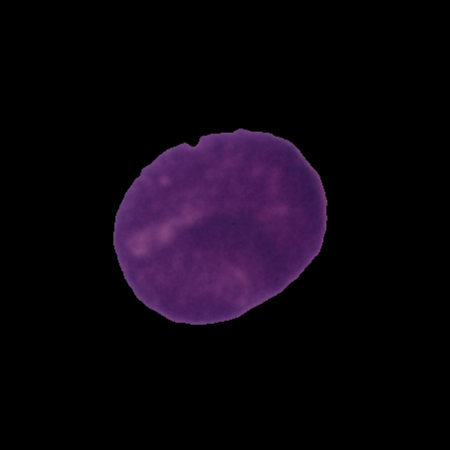
Label: cancer